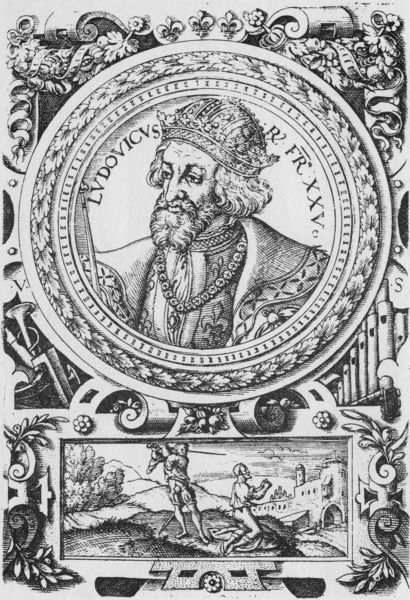
Titel: Bildnis von König Ludwig I von Frankreich
Künstler: Virgil Solis
Institution: (Seriendruck)
Schlagwörter: blätter, kopf, mann, weiß, menschen, blume, frankreich, hut, schwarz, zeichnung, blüte, blüten, haus, ornament, bart, mütze, enthauptung, henker, hinrichtung, kragen, rahmen, bildnis, portrait, porträt, brücke, haare, mantel, blatt, musik, krone, kreis, rund, kette, grafik, linien, figuren, kaiser, könig, inschrift, ornamente, bauer, foto, oben, unten, buch, burg, rechteck, druck, radierung, stich, schwert, schläge, helm, orden, allegorie, lilie, ranke, fries, flöte, orgel, voluten, lilien, emblem, kupferstich, pfeifen, verzierungen, zierleiste, ludwig, akanthus, trompete, krabben, frontispiz, folter, medaillie, bltt, kollane, ludovicus, orgen, lillien, pfeifen musik, porät, ludwigmedaillon, ludovicusmann, fünfzehnte